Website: macys
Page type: customer-info-address
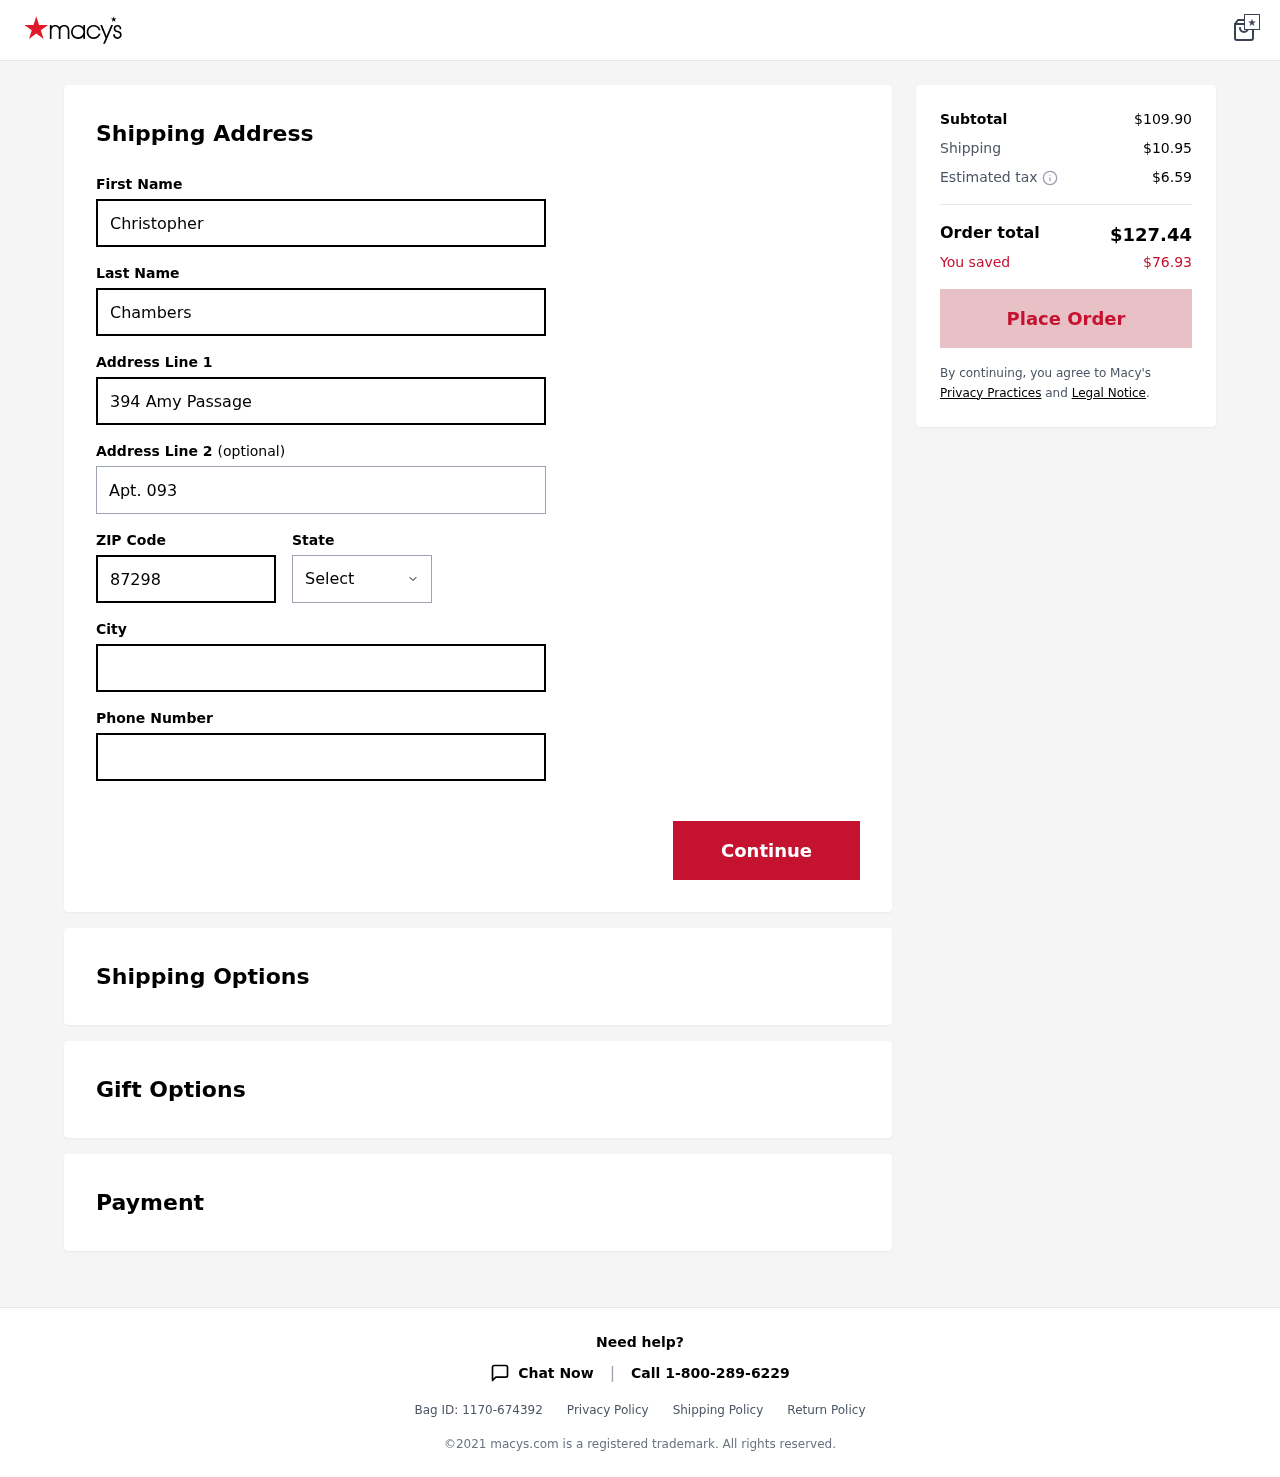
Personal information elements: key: PII_CITY
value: Russellbury
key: PII_FIRSTNAME
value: Christopher
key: PII_LASTNAME
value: Chambers
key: PII_PHONE
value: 3212750252
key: PII_POSTCODE
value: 87298
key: PII_STATE
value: Texas
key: PII_STREET
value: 394 Amy Passage
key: PII_STREET2
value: Apt. 093
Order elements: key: ORDER_SUBTOTAL
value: $109.90
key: ORDER_SHIPPING_COST
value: $10.95
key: ORDER_TAX
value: $6.59
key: ORDER_TOTAL
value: $127.44
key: ORDER_SAVINGS
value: $76.93